Question: I have a bug that only disappears when I restart my device. I would like to know what is released when restarting an iOS device in order to have an idea about what my bug is.
Releasing my cache and my RAM don't help to fix my bug, so I wonder could be released that fix my bug for a short time.
I have a web app using WebGL and BabylonJS. It works really fine on all devices and all browsers except on iOS. With Safari, I always end by having the error message "A problem occurred with this web page so it was reloaded".
It happened on an iPad Air 2 (2Go RAM) running iOS 10.3.3 but I saw the same bug on every iOS device I could have in my hands. That's why I consider it as iOS only related.
I'm aware about iOS resource limits : <URL>
I tried to debug this for months, the bug appears randomly, sometimes quickly, sometimes slowly. There's nothing consistent so it's totally impossible to debug.
The best guess is that it's a memory issue because crashs seem to appear faster each time. And because the error message is quite always linked to memory issues.
I suspect textures and renderTargetTextures to take more and more memory (but I don't understand why it wouldn't be released, I don't keep useless references).
But there's something I'm sure : when I restart my device, it always work the first time (until I reload once, then begins the downward spiral).
If I clean my cache (via settings -> Safari) and my RAM (pressing home button when we are in shut down screen), the bug is still here. But if I restart my device, it disappears.
Something in memory is released and I would like to know what.
But I also could be totally wrong and it could be something else than memory, I'm open to all your suggestions.
Thanks in advance, it drives me crazy for months !
This is what JS Heap looks like :

A <URL> each frame does work on iOS.
My app does work if I don't ask for any renderTargetTextures. But it crashes more or less quickly if I only ask for one small renderTargetTexture each frame.
What conclusions can I get from this observation ? Does it corroborate or deny the idea of a memory issue ?
There's no clue the following code really is the cause of the issue, but commenting/uncommenting it generaly makes disappear/appear the bug.
'''
var texture = generateTexture();
function generateTexture() {
var rt1 = new BABYLON.RenderTargetTexture("rt1", { width: scene.getEngine().getRenderWidth(), height: scene.getEngine().getRenderHeight() }, scene, false, true, scene.getEngine().TEXTURETYPE_UNSIGNED_BYTE, false);
rt1.wrapU = BABYLON.Texture.CLAMP_ADDRESSMODE;
rt1.wrapV = BABYLON.Texture.CLAMP_ADDRESSMODE;
rt1.renderList.push(sphere);
rt1.onBeforeRender = function() {
sphere.material = std1;
};
scene.customRenderTargets.push(rt1);
return rt1;
}
'''
I may insist on the fact that this code works in the <URL> so I don't think this code is relevant. The only thing is, commenting this part of the app seems to remove the random bug.
This code asks the 3D engine to render into one intermediary texture before to render to the screen. So this code impacts each frame.
In the link, I ask the engine to render into textures 90 times before to render to the screen.
The issue didn't depend on what is released on iOS restart, so I can't answer to my own question. But I can say that iOS doesn't like dynamic lighting.
From now on, all our projects will be limited to one light on iOS devices.
More lights, more computations each frame. It's too much for iOS that kills apps that ask for too much memory in a short time.
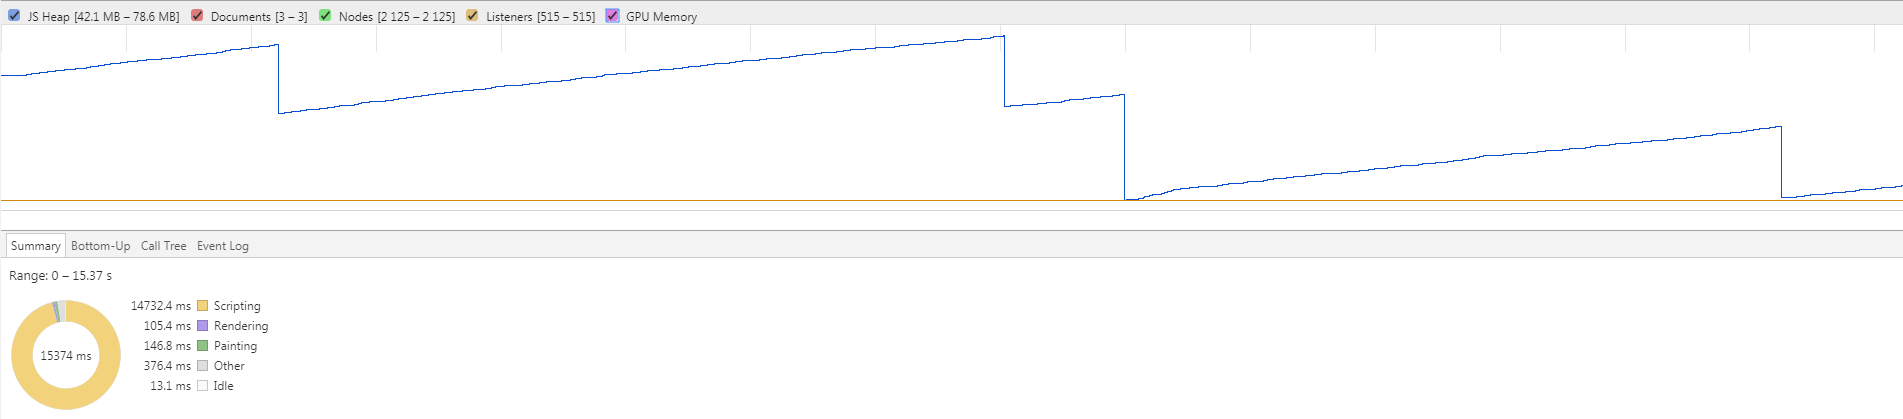
Answer: Without seeing your code I cannot guarantee any solution but I can offer some information about memory issues.
If you are sure that it never crashes on the first load, and it still crashes after clearing your device's memory, then it is unlikely to be a memory issue. That being said, if you are not sure of this, I would suggesting reading more about IOS memory usage. While the total memory for each device is known, the actual usable memory is <URL>. Furthermore, the memory shown in that post must be shared among all apps on the device, further limiting the memory availability.
I have found that even on a 2GB device, IOS will kill an app using ~200-300 MB of RAM because it was allocated too quickly. IOS takes both the amount and the speed of allocations into account when deciding whether or not to kill an app. Since each tab in Safari runs separately, it is likely that the same mechanism is at work. It is possible that your web app loads so much data into RAM so quickly that IOS refuses to carry out the request.
I would recommend reconsidering your assumptions about memory usage and profiling the app again after reading about the true memory limits of IOS. While it may not solve the issue, it will at least confirm whether memory is the issue.